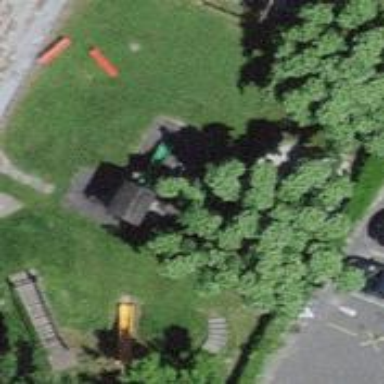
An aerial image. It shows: Playground area for leisure land.